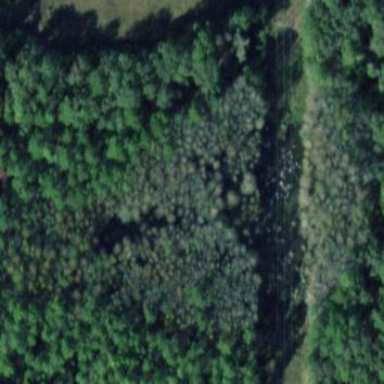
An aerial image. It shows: Swampy wetland with needle-leaved plants.